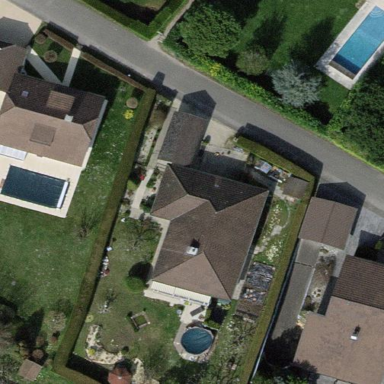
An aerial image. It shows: Simple house.